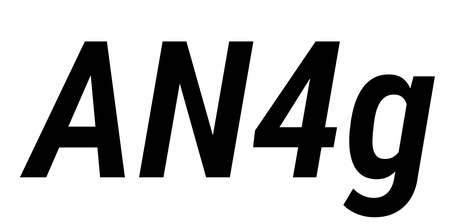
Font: Roboto-Italic_Condensed_SemiBold_Italic